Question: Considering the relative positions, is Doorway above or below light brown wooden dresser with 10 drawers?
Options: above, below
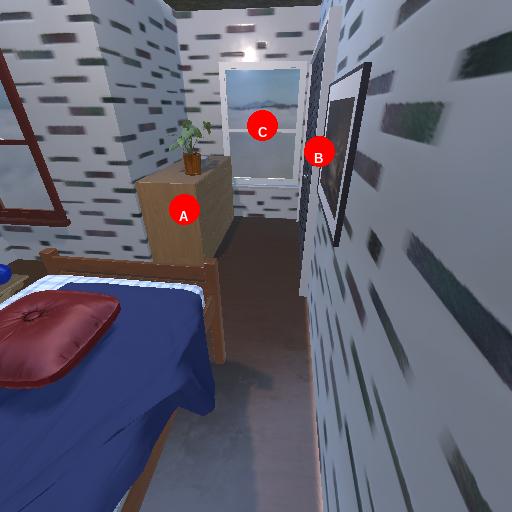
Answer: above